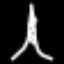
Label: The Eiffel Tower